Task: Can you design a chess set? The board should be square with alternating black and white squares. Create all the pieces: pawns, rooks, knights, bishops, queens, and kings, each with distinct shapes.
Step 5299:
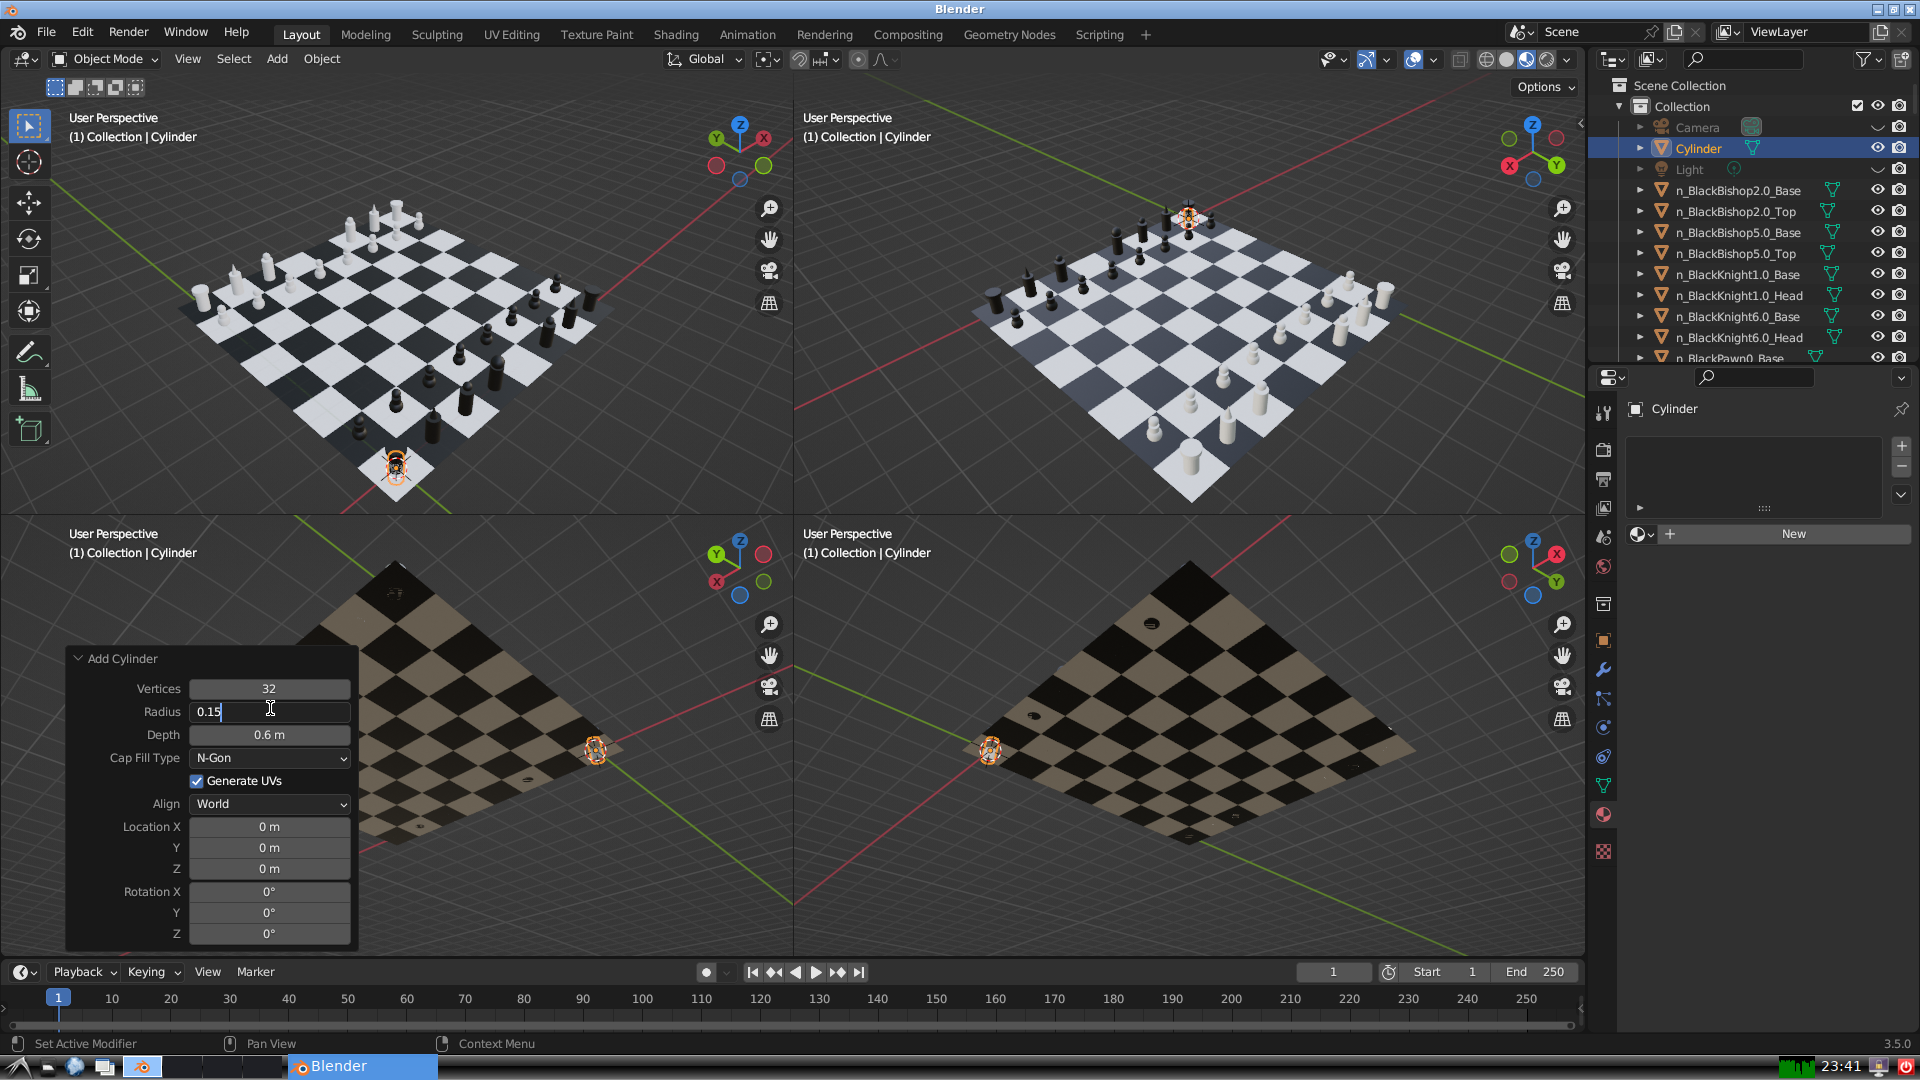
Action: {"key_press": ['Return']}